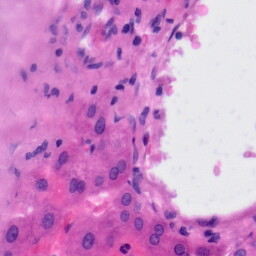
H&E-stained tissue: Liver